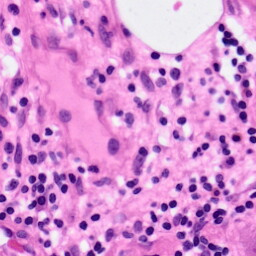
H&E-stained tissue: Pancreatic